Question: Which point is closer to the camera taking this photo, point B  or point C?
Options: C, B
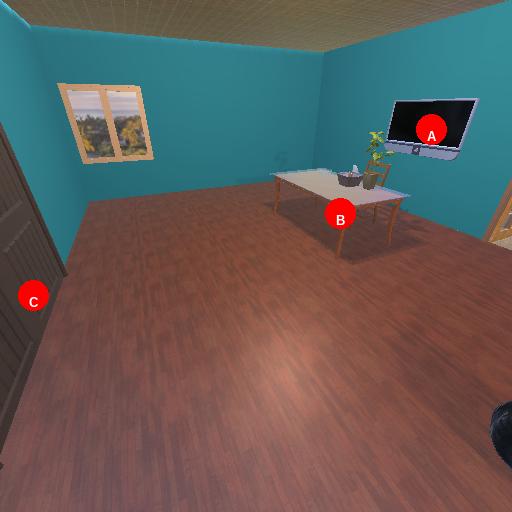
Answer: C